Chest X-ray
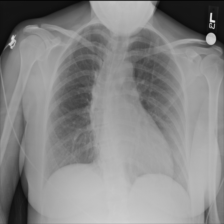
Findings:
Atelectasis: negative
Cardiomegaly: negative
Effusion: negative
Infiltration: negative
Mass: negative
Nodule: negative
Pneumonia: negative
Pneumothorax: negative
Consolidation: negative
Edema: negative
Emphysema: negative
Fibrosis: negative
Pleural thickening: negative
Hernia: negative